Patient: sex F, age 57
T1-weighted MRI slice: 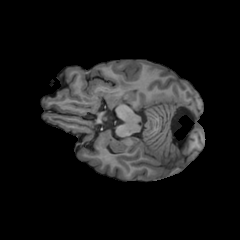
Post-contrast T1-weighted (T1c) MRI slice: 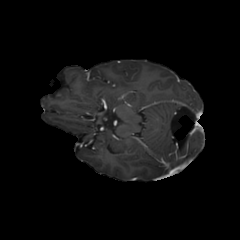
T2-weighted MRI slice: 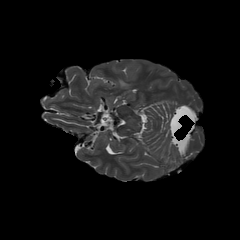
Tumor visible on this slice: yes
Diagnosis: Glioblastoma, IDH-wildtype
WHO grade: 4